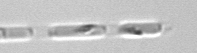
Label: Skeletonema